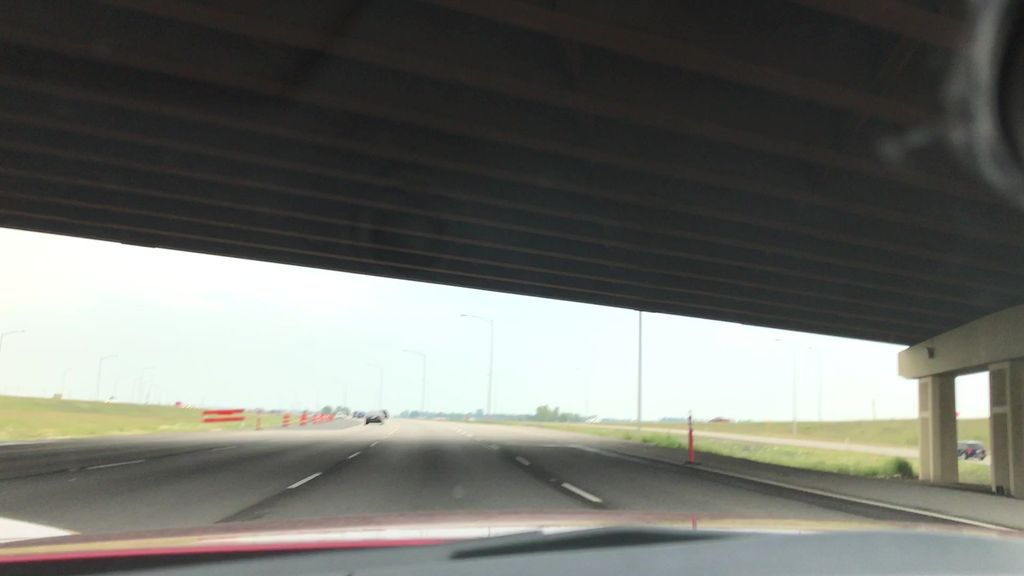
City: edmonton